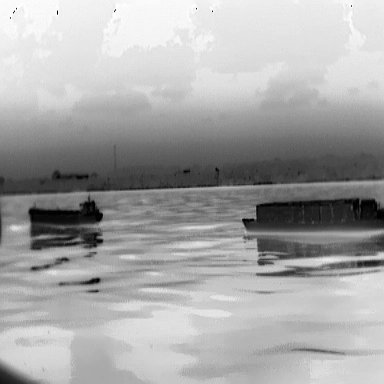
There is a fishing_boat in the infrared image.